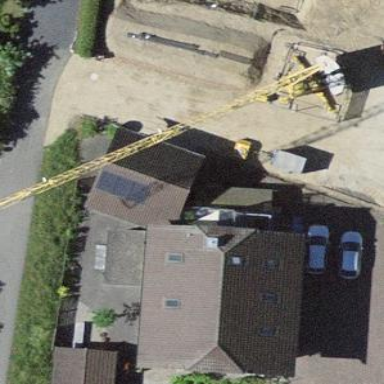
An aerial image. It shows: Shed.